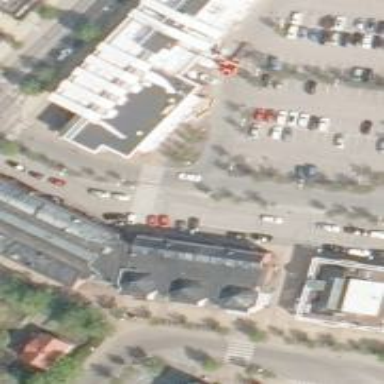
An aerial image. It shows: Part of retail building located in mall.